Aerial crown-view tile of a tropical tree (Barro Colorado Island, Panama), acquired 20240611:
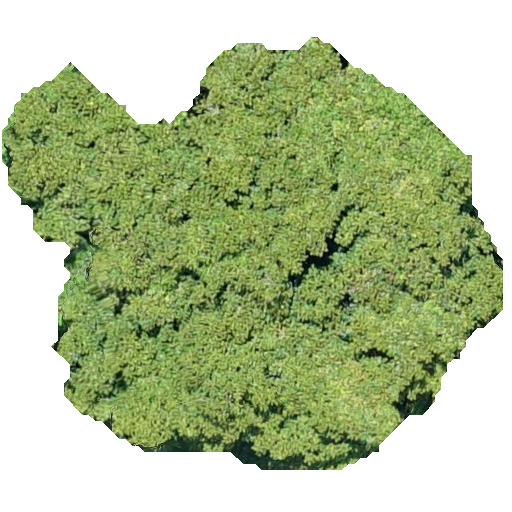
Species: Tachigali panamensis
GBIF accepted scientific name: Tachigali panamensis
Crown area: 240.288 m²